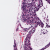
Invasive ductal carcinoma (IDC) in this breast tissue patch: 0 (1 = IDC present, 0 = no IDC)